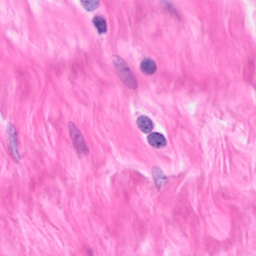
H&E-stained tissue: Breast